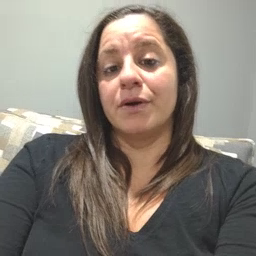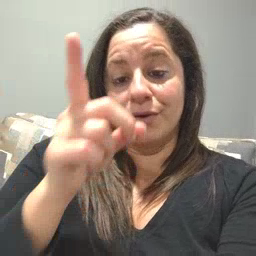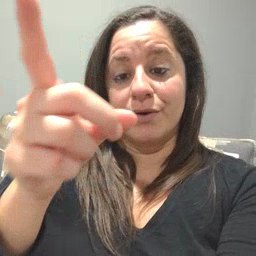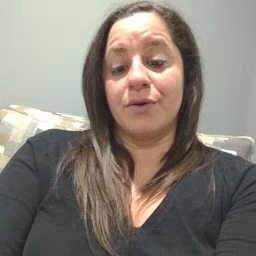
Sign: there